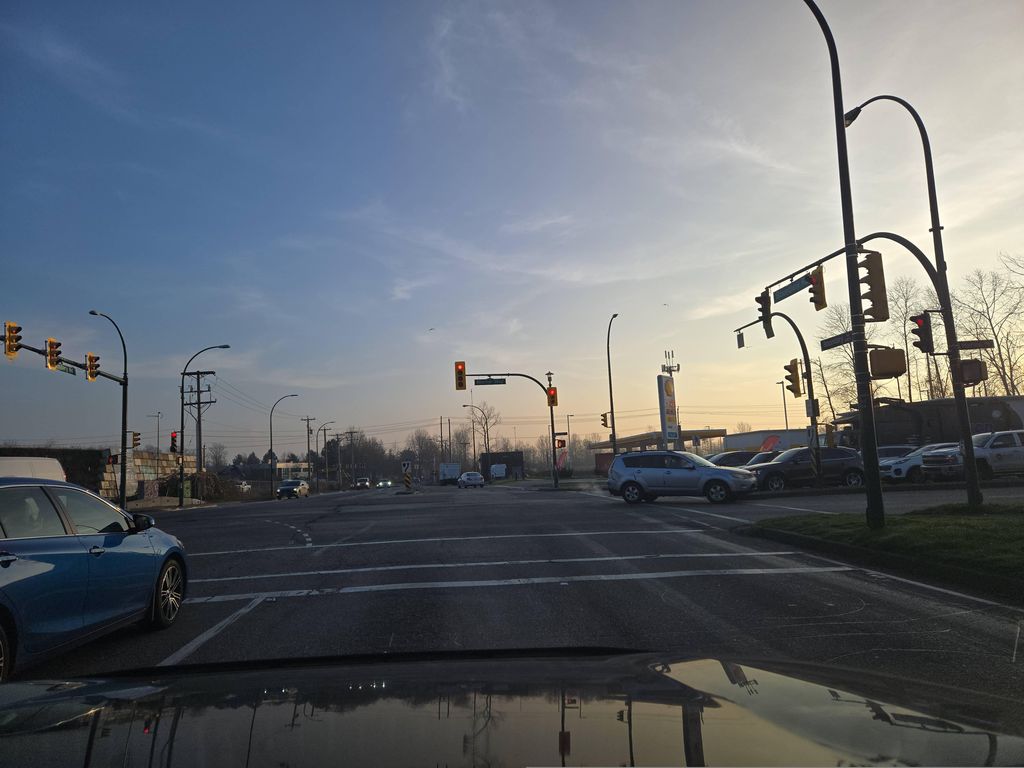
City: vancouver